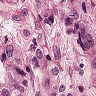
Metastatic tissue present: yes